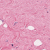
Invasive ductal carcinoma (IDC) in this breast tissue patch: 0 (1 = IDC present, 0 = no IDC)